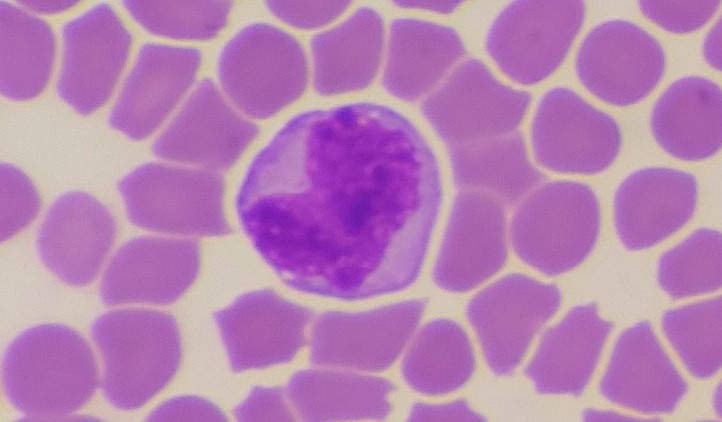
White blood cell type: Monocyte